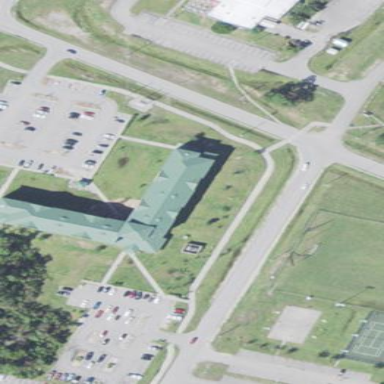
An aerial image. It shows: Military barracks building.